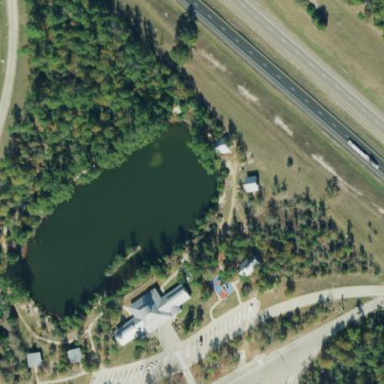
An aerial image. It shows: Rest area along the road with picnic tables.